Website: crate-barrel
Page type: stored-credit-cards
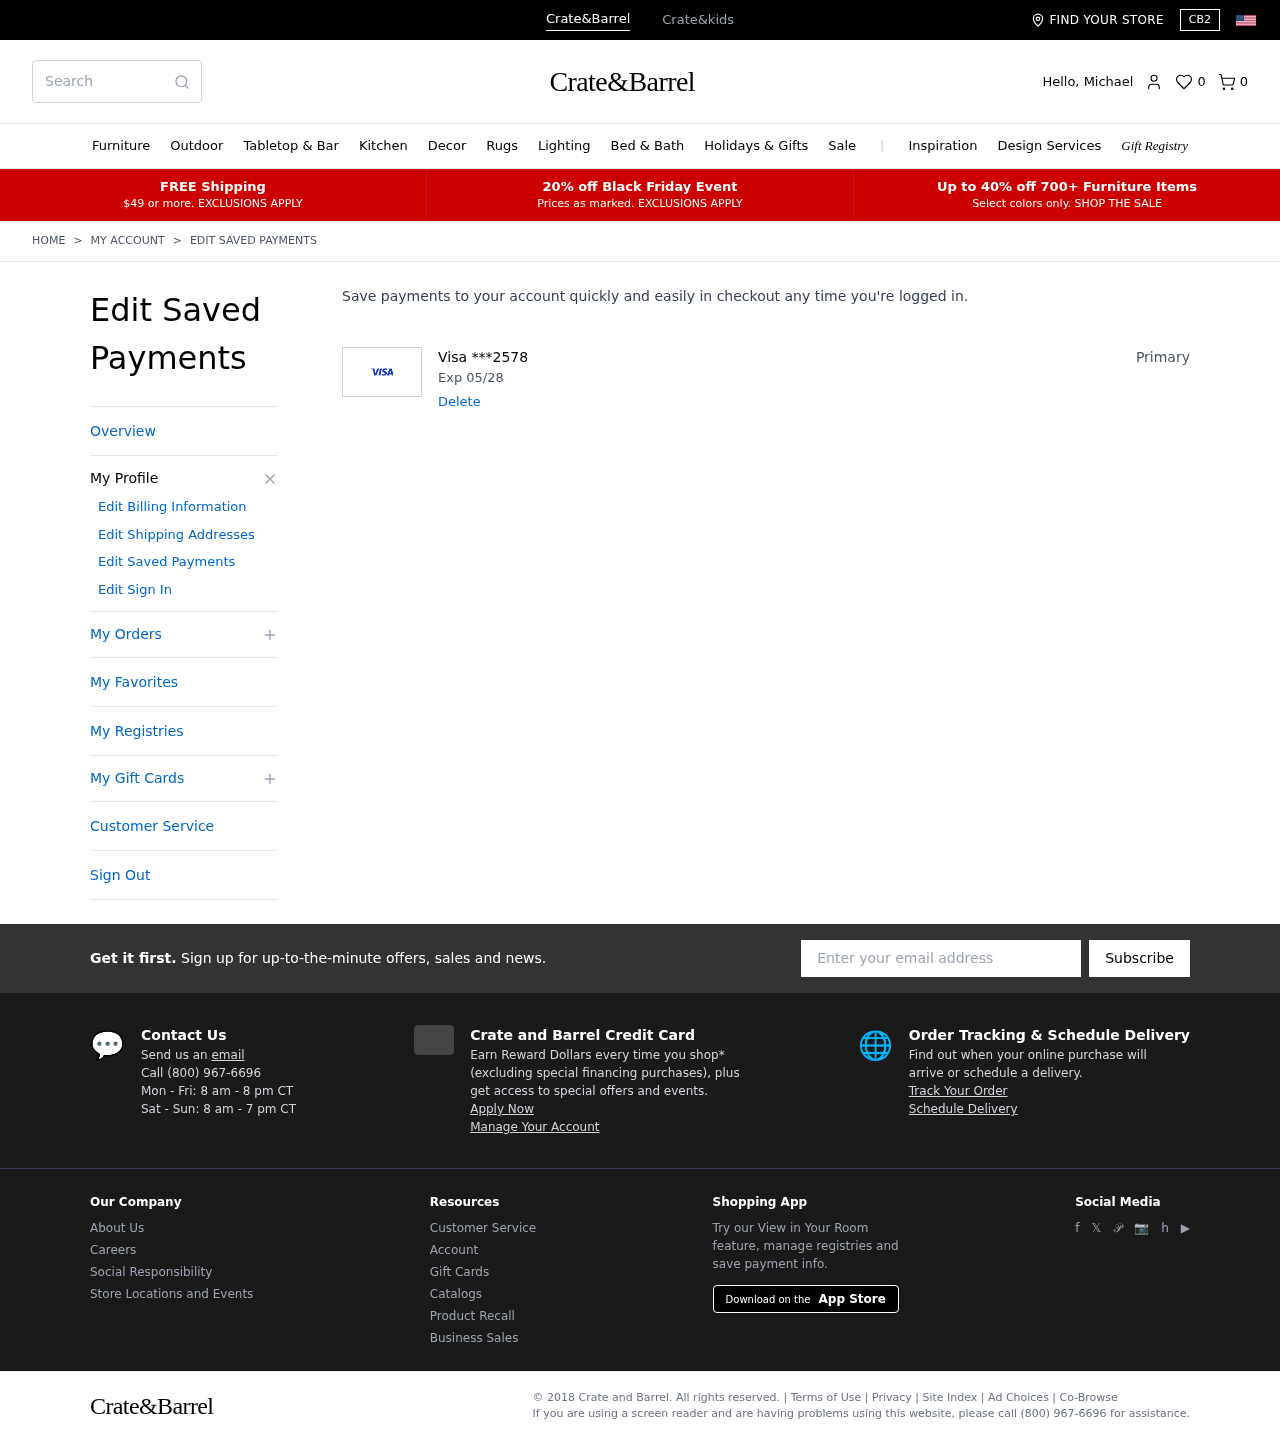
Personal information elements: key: PII_CARD_EXPIRY
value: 05/28
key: PII_CARD_LAST4
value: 2578
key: PII_CARD_TYPE
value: Visa
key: PII_FIRSTNAME
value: Michael
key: PII_EMAIL
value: michael_page@hotmail.com
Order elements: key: ORDER_NUM_ITEMS
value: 0
Search elements: key: HEADER_SEARCH
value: Search
Other elements: key: FAVORITES_COUNT
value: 0